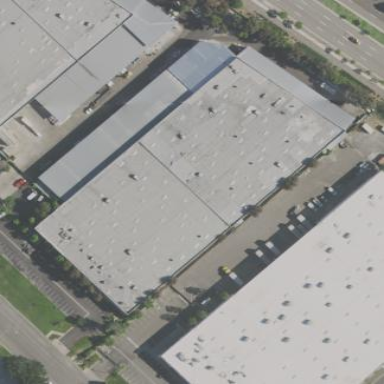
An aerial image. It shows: Warehouse building.